Question: I am using 'scale_x_discrete()' to customize ticks and labels of x-axis.
However, as figure shows, the lines cut the right-side y-axis, which doesn't look good to me. Could you please help me to fix this. The data (temp) is also shown below.
'''
> a = ggplot(data = temp, aes(b, c, group=a,shape=a,colour=a), ordered=TRUE) + geom_line() + geom_point()
> a
> b = a + scale_x_discrete(breaks = c("2","4","8","16","32","64","128"), labels=c("2","4","8","16","32","64","128"))
> temp
a b c
1 One 2 5.1
2 One 4 6.6
3 One 8 7.7
4 One 16 8.4
5 One 32 16.1
6 One 64 38.0
7 One 128 49.2
8 Two 2 5.9
9 Two 4 7.7
10 Two 8 9.2
11 Two 16 10.3
12 Two 32 16.8
13 Two 64 32.4
14 Two 128 45.7
15 Three 2 4.7
16 Three 4 7.0
17 Three 8 8.5
18 Three 16 9.6
19 Three 32 14.8
20 Three 64 31.0
21 Three 128 34.5
22 Four 2 4.3
23 Four 4 6.9
24 Four 8 8.3
25 Four 16 9.1
26 Four 32 14.0
27 Four 64 23.8
'''

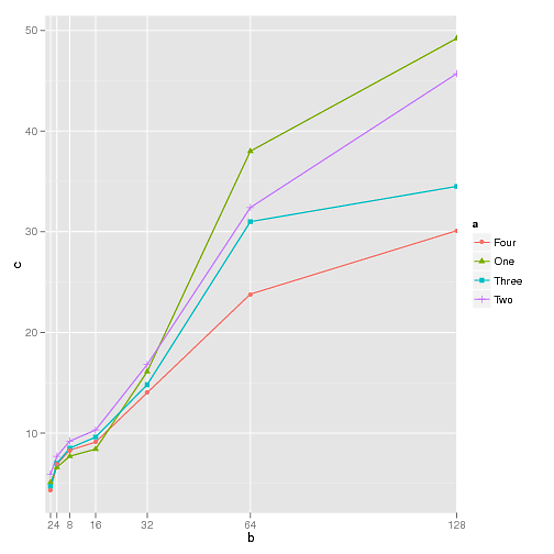
Answer: Why are you using a discrete scale for something at appears to be continuous.
If you replace 'scale_x_discrete' with 'scale_x_continuous' then this should work as you wish.
'''
b <- a + scale_x_continuous(breaks = 2^(1:7))
b
'''

You might be interested in a transformation to base 2, given the way your data for 'b' appear only to be integer powers of 2.
'''
a + scale_x_continuous(breaks = 2^(1:7), trans = 'log2')
'''